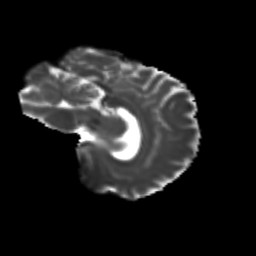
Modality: T2w
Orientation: sagittal
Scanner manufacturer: siemens
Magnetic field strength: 3 T
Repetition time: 9.2 s
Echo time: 0.084 s